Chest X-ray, AP view. Patient: 68 years old, sex F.
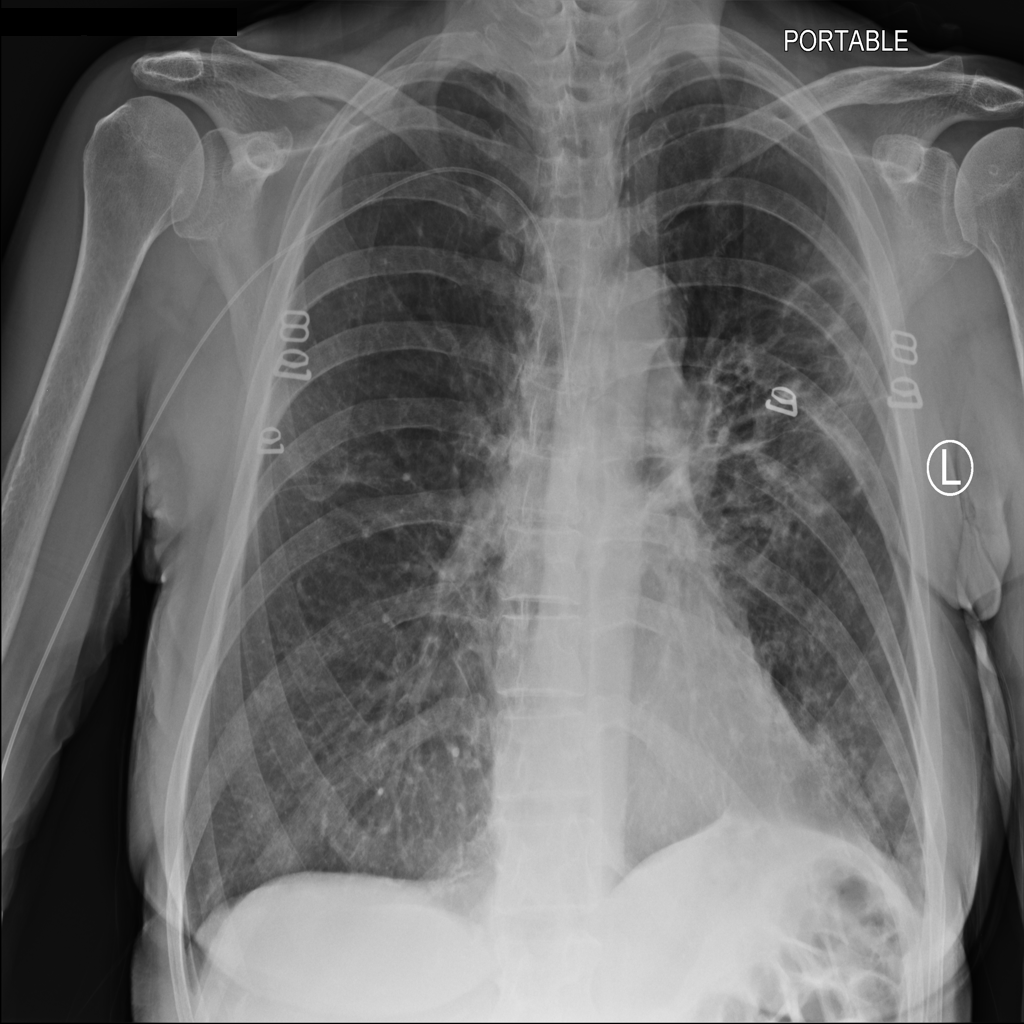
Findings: No Finding